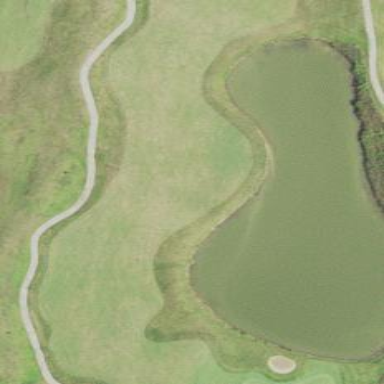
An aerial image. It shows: Picturesque scene of golf course with lateral water hazard.